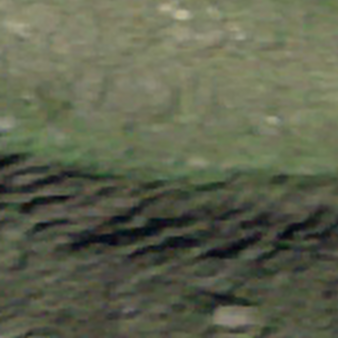
Label: other